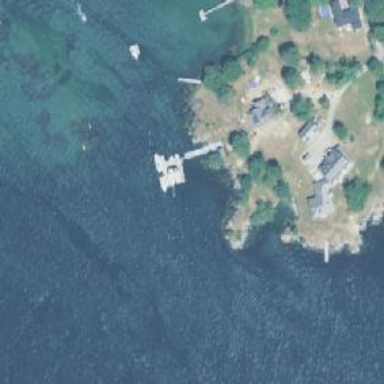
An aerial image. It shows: Man-made pier.